Question: I have been having this issue lately and I am not sure how to resolve it. I have two applications running at the same time. The first one is fetching APIs from <URL> and finding only a specific number of boats.
The second application is the user interface used to visualize data from the fetch, specifically latitude and longitude of boats.

This is the answer of the API:
'''
[
{
"AIS":{
"MMSI":227441980,
"TIMESTAMP":"2017-08-11 11:17:37 UTC",
"LATITUDE":46.1459,
"LONGITUDE":-1.16631,
"COURSE":360.0,
"SPEED":0.0,
"HEADING":511,
"NAVSTAT":1,
"IMO":0,
"NAME":"CLEMENTINE",
"CALLSIGN":"FJVK",
"TYPE":60,
"A":0,
"B":0,
"C":0,
"D":0,
"DRAUGHT":0.0,
"DESTINATION":"",
"ETA_AIS":"00-00 00:00",
"ETA":"",
"SRC":"TER",
"ZONE": "North Sea",
"ECA": true
}
}
]
'''
This is the code I am using and where the problem seems to be:
'''
import React from 'react';
import { Table } from 'reactstrap';
const shipCompanyMap = {
MICHIGAN: 'DONJON',
ATLANTIC SALVOR': 'DONJON',
STUYVESANT: 'DUTRA'
};
const Ship = ({ ship, logoMap, logoClick }) => {
const shipName = ship.AIS.NAME;
const company = shipCompanyMap[shipName];
const img = logoMap[company && company.split(' ').join('').toUpperCase()];
return (
<div onClick={(event) => logoClick(event, ship)}>
{/* Render shipImage image */}
<img src={img} alt="Logo" />
</div>
);
};
export { Ship };
const ShipTracker = ({ ships, setActiveShip }) => {
console.log('These are the ships: ', { ships });
return (
<div className="ship-tracker">
<Table className="flags-table" responsive hover>
<thead>
<tr>
<th>#</th>
<th>MMSI</th>
<th>TIMESTAMP</th>
<th>LATITUDE</th>
<th>LONGITUDE</th>
<th>COURSE</th>
<th>SPEED</th>
<th>HEADING</th>
<th>NAVSTAT</th>
<th>IMO</th>
<th>NAME</th>
<th>CALLSIGN</th>
</tr>
</thead>
<tbody>
{ships.map((ship, index) => {
// const { IMO, NAME, CALLSIGN, HEADING, SOG, MMSI, LONGITUDE, LATITUDE } = ship;
// const cells = [ NAME, CALLSIGN, HEADING, SOG, IMO, MMSI, LONGITUDE, LATITUDE ];
const {
MMSI,
TIMESTAMP,
LATITUDE,
LONGITUDE,
COURSE,
SPEED,
HEADING,
NAVSTAT,
IMO,
NAME,
CALLSIGN
} = ship;
const cells = [
MMSI,
TIMESTAMP,
LATITUDE,
LONGITUDE,
COURSE,
SPEED,
HEADING,
NAVSTAT,
IMO,
NAME,
CALLSIGN
];
return (
<tr
onClick={() => setActiveShip(ship.AIS.NAME, ship.AIS.LATITUDE, ship.AIS.LONGITUDE)}
key={index}
>
<th scope="row">{index}</th>
{cells.map((cell) => <td key={ship.AIS.MMSI}>{cell}</td>)}
</tr>
);
})}
</tbody>
</Table>
</div>
);
};
export default ShipTracker;
'''
Here on is where I render the images on 'google-map':
'''
render() {
return (
<div className="google-map">
<GoogleMapReact
bootstrapURLKeys={{ key: 'My_KEY' }}
center={{
lat: this.props.activeShip ? this.props.activeShip.latitude : 37.99,
lng: this.props.activeShip ? this.props.activeShip.longitude : -97.31
}}
zoom={5.5}
>
{/* Rendering all the markers here */}
{this.state.ships.map((ship) => (
<Ship
ship={ship}
key={ship.AIS.MMSI}
lat={ship.AIS.LATITUDE}
lng={ship.AIS.LONGITUDE}
logoMap={this.state.logoMap}
logoClick={this.handleMarkerClick}
/>
))}
</GoogleMapReact>
</div>
);
}
'''
1) I tried to modify the how the cells in the Table are passed/read hoping to fix at the same time the 'variable.map is not a function' issue. Below the additional trial I tried but also that did not work:
'''
const ShipTracker = ({ ships, setActiveShip }) => {
console.log('These are the ships: ', { ships });
return (
<div className="ship-tracker">
<Table className="flags-table" responsive hover>
<thead>
<tr>
<th>#</th>
<th>MMSI</th>
<th>TIMESTAMP</th>
<th>LATITUDE</th>
<th>LONGITUDE</th>
<th>COURSE</th>
<th>SPEED</th>
<th>HEADING</th>
<th>NAVSTAT</th>
<th>IMO</th>
<th>NAME</th>
<th>CALLSIGN</th>
</tr>
</thead>
<tbody>
{ships.map((ship, index) => {
// const { IMO, NAME, CALLSIGN, HEADING, SOG, MMSI, LONGITUDE, LATITUDE } = ship;
// const cells = [ NAME, CALLSIGN, HEADING, SOG, IMO, MMSI, LONGITUDE, LATITUDE ];
// const {
// MMSI,
// TIMESTAMP,
// LATITUDE,
// LONGITUDE,
// COURSE,
// SPEED,
// HEADING,
// NAVSTAT,
// IMO,
// NAME,
// CALLSIGN
// } = ship;
const cells = [
ship.AIS.MMSI,
ship.AIS.TIMESTAMP,
ship.AIS.LATITUDE,
ship.AIS.LONGITUDE,
ship.AIS.COURSE,
ship.AIS.SPEED,
ship.AIS.HEADING,
ship.AIS.NAVSTAT,
ship.AIS.IMO,
ship.AIS.NAME,
ship.AIS.CALLSIGN
];
return (
<tr
onClick={() => setActiveShip(ship.AIS.NAME, ship.AIS.LATITUDE, ship.AIS.LONGITUDE)}
key={index}
>
<th scope="row">{index}</th>
{cells.map((cell) => <td key={ship.AIS.MMSI}>{cell}</td>)}
</tr>
);
})}
</tbody>
</Table>
</div>
);
'''
2) I also came across <URL>.
I read <URL>. However, neither of these has helped me fix the problem.
What am I doing wrong that is preventing me from correctly compiling the project? Thank you very much for pointing to the right direction for solving this issue.
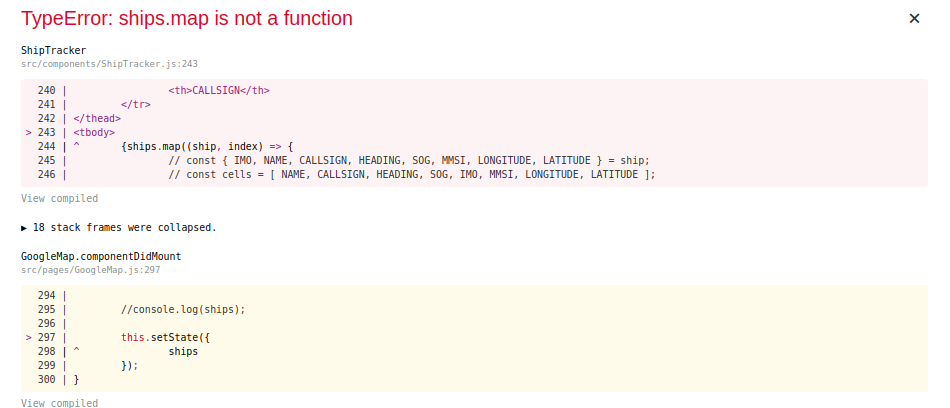
Answer: From your code, it is not clear on typeof "ships".
map function operates on arrays only. So, check if ships is of type array before using map function on it.